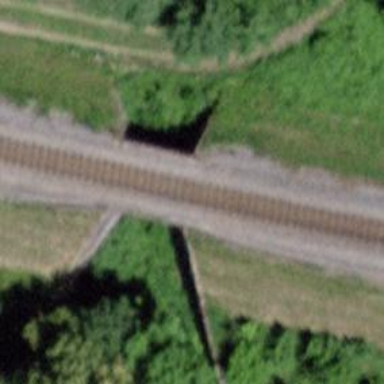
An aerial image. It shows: Track with grade3 tracktype passing through tunnel.